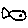
Label: fish